Interaction volume radius: 5 \u00c5
Interaction volume height: 15 \u00c5
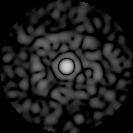
Disorder parameter: 0.8174